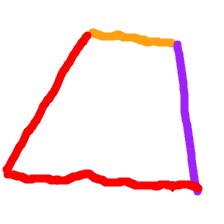
Shape: trapezoid